Question: I get the following 'ArgumentNullException' when I insert a rather simple entity into a table.
I don't think it matters, but the database is an SQL Server Compact .sdf file.
> at System.Linq.Enumerable.Any<URL>
at System.Data.Entity.Internal.InternalContext.WrapUpdateException(UpdateException updateException)
at System.Data.Entity.Internal.InternalContext.SaveChanges()
at System.Data.Entity.Internal.LazyInternalContext.SaveChanges()
at System.Data.Entity.DbContext.SaveChanges()
{{ the code below }}
Here is the code that I'm using:
'''
var newMaterial = _localJobs.DbMaterials.Create();
newMaterial.JobID = a_job.ID;
newMaterial.MaterialName = material.Name;
newMaterial.UseType = material.UseType;
newMaterial.Length = material.Length;
newMaterial.Width = material.Width;
newMaterial.Thickness = material.Thickness;
newMaterial.DefaultLength = material.DefaultLength;
newMaterial.DefaultWidth = material.DefaultWidth;
newMaterial.DefaultThickness = material.DefaultThickness;
_localJobs.DbMaterials.Add(newMaterial);
_localJobs.SaveChanges(); // <- The exception occurs here.
'''
I am properly populating every field with valid data. The only key herein is 'JobID'. It is a foreign key GUID with an explicit relation with a table called 'Job'. The proper record already exists in the database.
Here is my table schema.

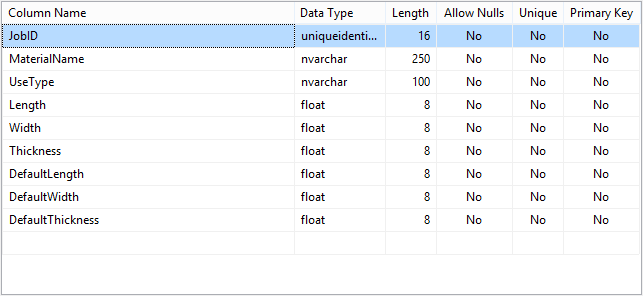
Answer: It's very old thread but still I am going to post answer to it because i had similar issue and I could not find answer on it. Maybe it will help someone.
Answer for me was very silly. My ID column was not an primary key of the table.